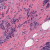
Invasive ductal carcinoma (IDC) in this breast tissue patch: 1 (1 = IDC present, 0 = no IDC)